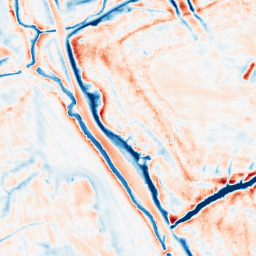
Category: edge_preserving
Decomposition family: bilateral
Decomposition parameters: d: 21
sigma_color: 150
sigma_space: 100
Upsampling method: quadratic
Upsampling parameters: scale: 4
Upsampling scale: 4